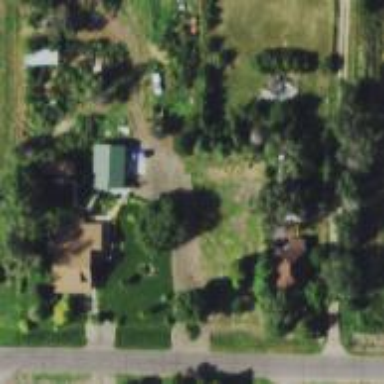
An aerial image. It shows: Driveway.